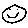
Label: smiley face